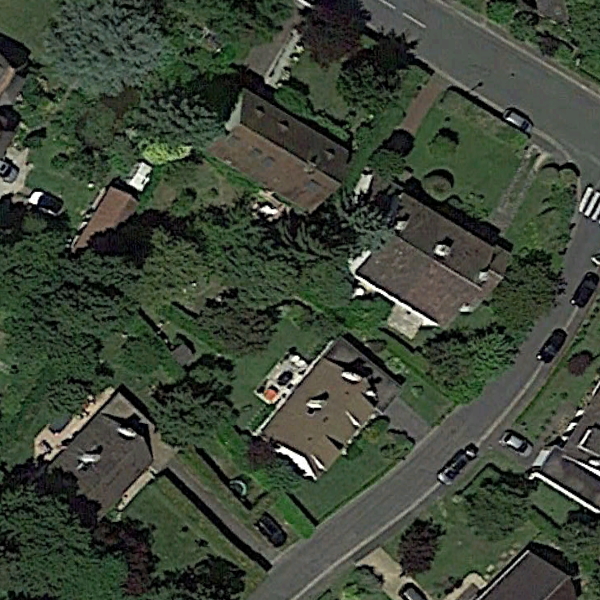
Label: MediumResidential